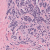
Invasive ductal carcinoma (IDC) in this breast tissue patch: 1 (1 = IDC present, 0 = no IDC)